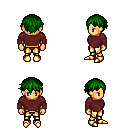
a pixel art fantasy rpg character, female body template, human, tanned skin, maroon long-sleeve shirt, gold greaves, green short bangs hairstyle, gold boots, four views (front, back, left, right), 2x2 character sprite sheet, small pixel art, hard edges, no anti-aliasing